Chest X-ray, PA view. Patient: 53 years old, sex M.
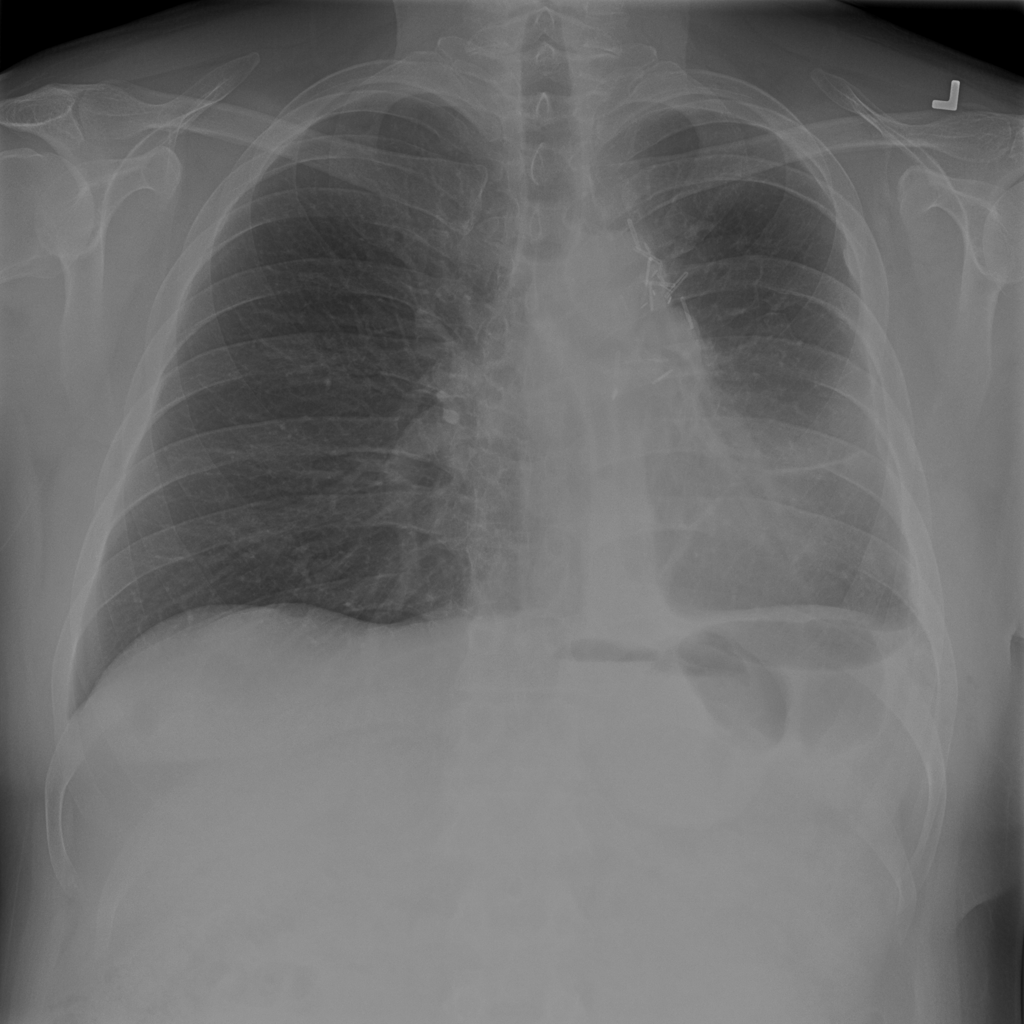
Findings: Atelectasis, Effusion, Emphysema, Pleural_Thickening